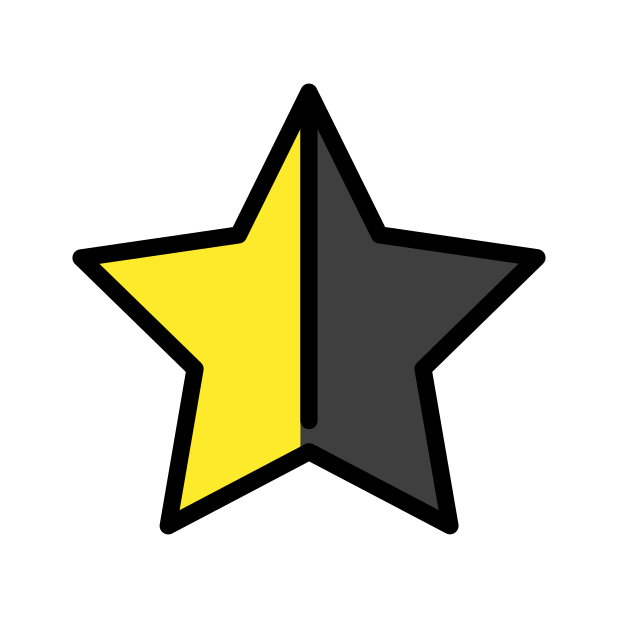
Emoji: ⯫
Name: star with right half black
Unicode: 0x2beb